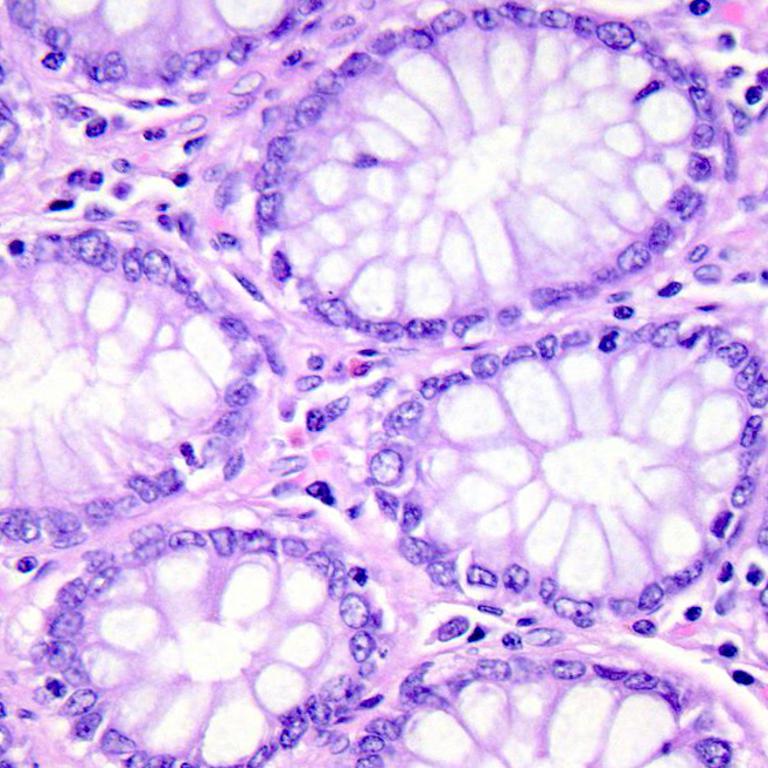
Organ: colon
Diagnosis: benign